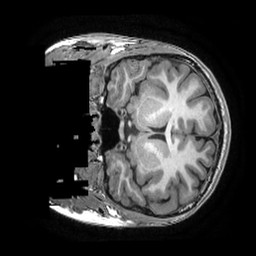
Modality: T1w
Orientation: coronal
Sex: female
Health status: healthy
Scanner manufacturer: ge